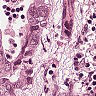
Metastatic tissue present: yes